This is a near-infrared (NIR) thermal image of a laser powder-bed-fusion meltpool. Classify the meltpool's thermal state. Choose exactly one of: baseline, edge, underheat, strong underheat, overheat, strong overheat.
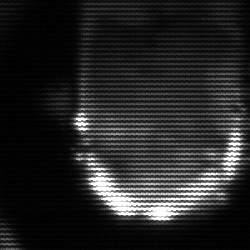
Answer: baseline